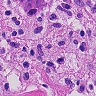
Metastatic tissue present: yes